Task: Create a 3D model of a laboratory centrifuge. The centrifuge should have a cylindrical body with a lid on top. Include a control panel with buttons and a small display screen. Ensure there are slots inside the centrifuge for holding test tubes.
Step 307:
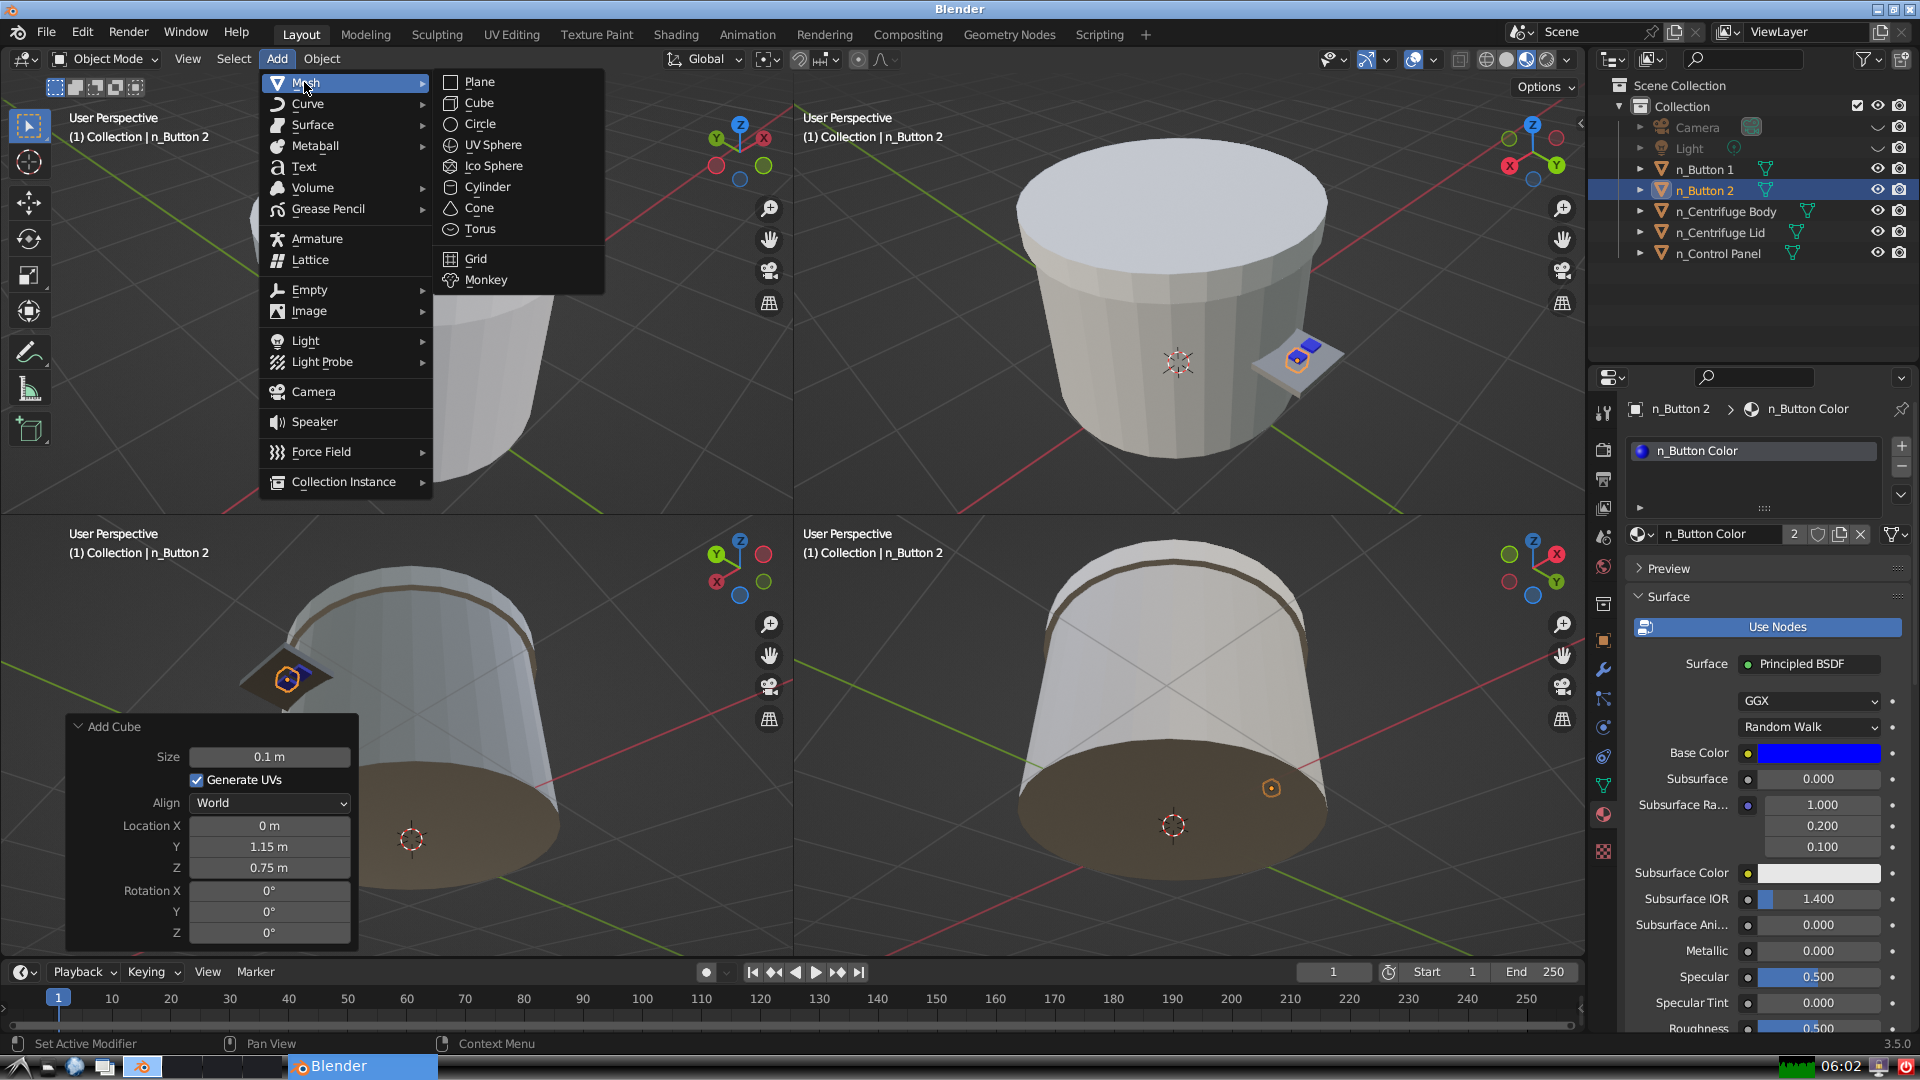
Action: {"mouse_move": [499, 101]}